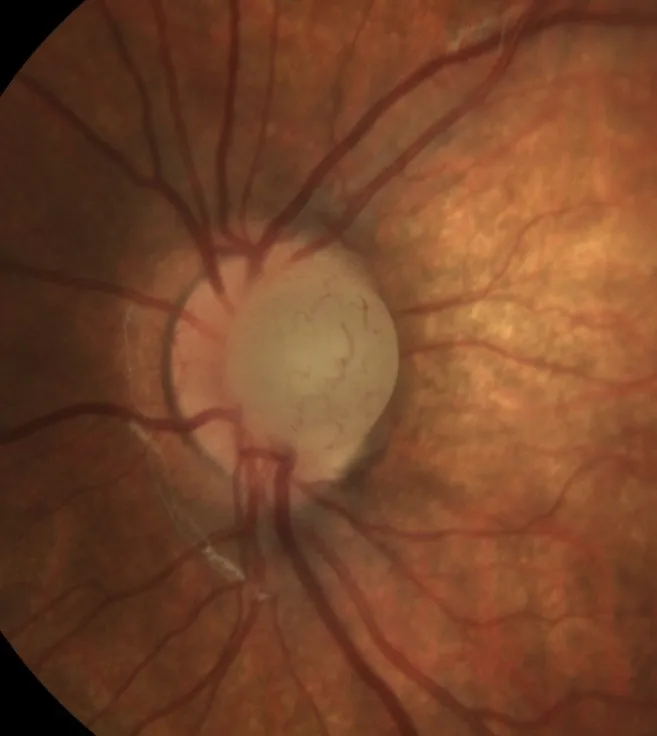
Fundus photograph showing the prepapillary cyst.
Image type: ophthalmic_imaging (fundus_photograph)